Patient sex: M
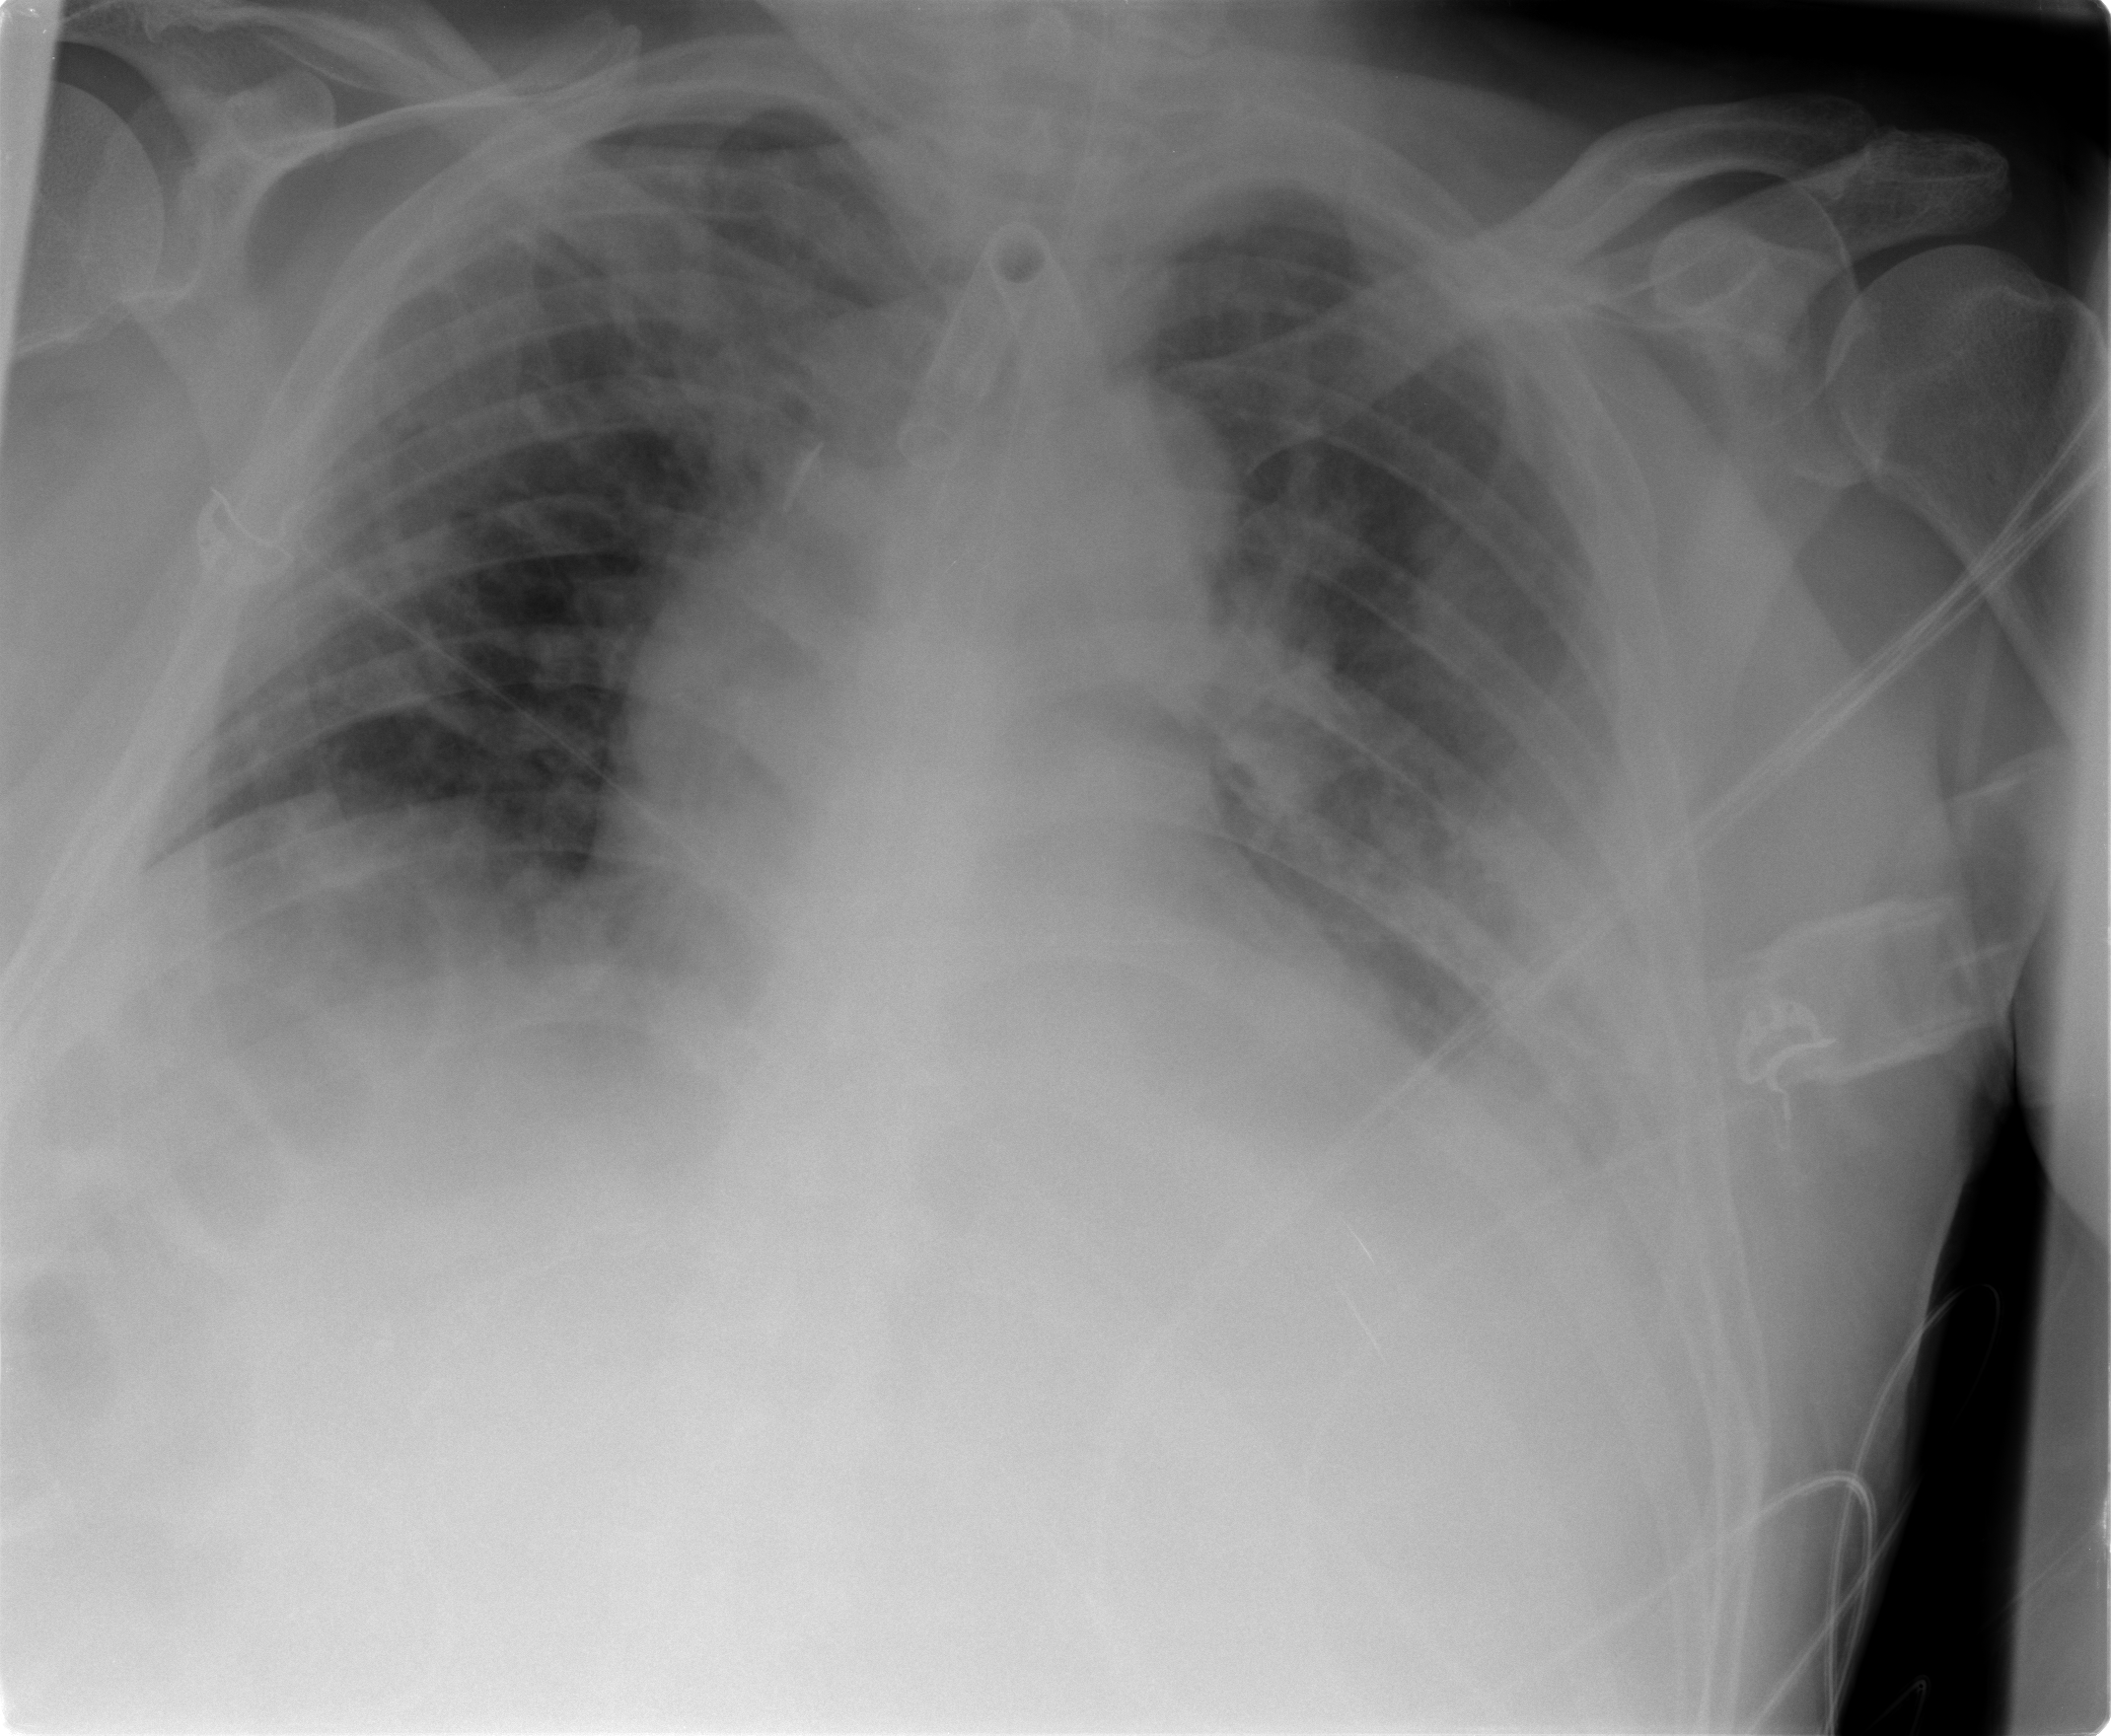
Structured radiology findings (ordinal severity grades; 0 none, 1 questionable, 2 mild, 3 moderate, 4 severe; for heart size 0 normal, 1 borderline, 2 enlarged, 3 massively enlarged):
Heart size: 2
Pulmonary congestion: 3
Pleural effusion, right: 0
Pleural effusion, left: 2
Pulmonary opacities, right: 2
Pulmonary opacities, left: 3
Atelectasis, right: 2
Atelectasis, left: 2